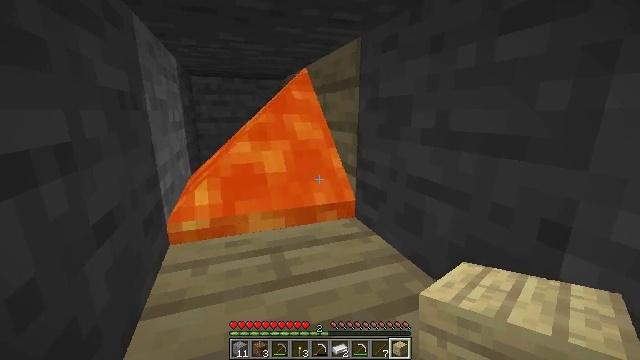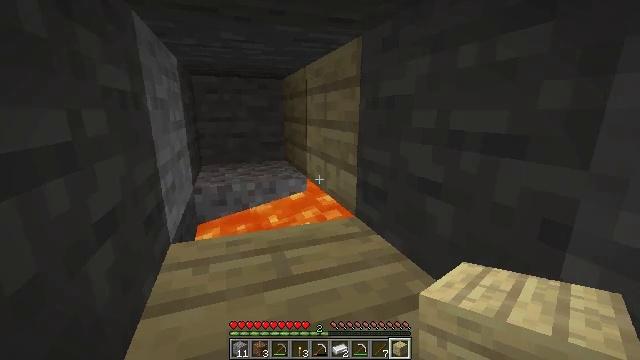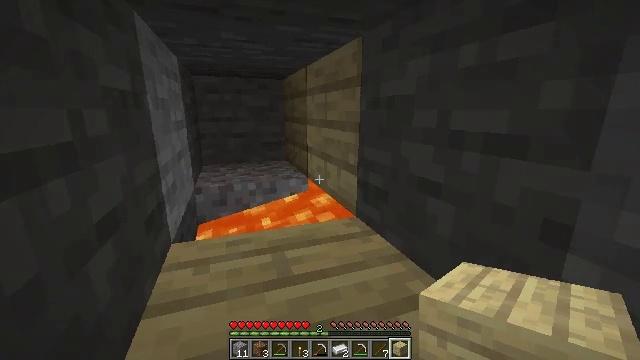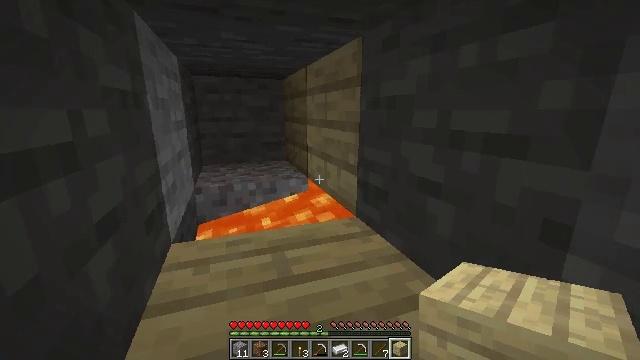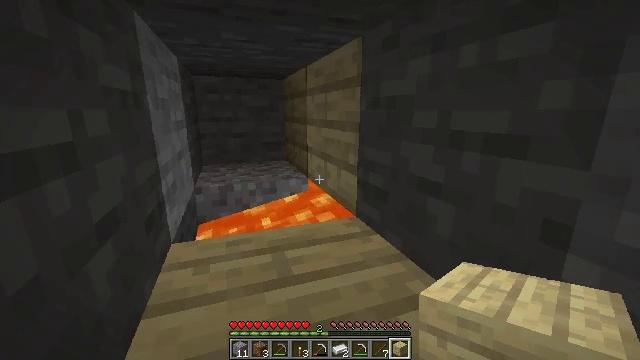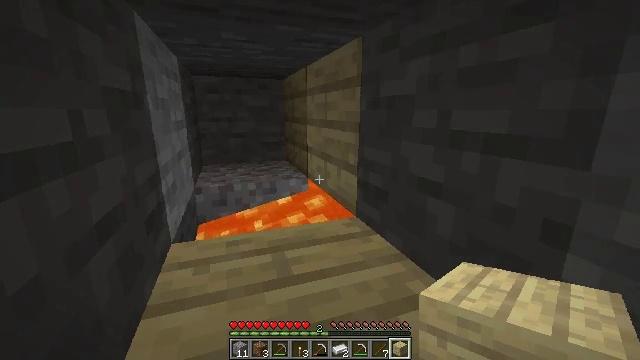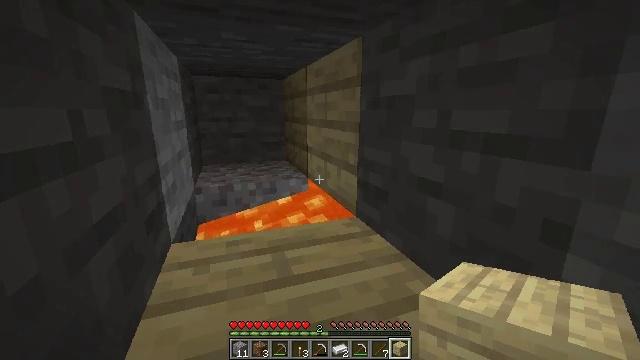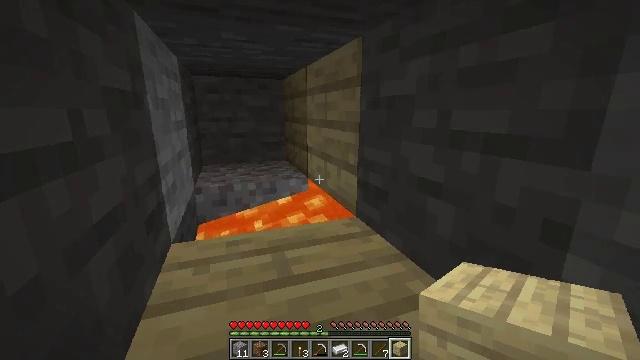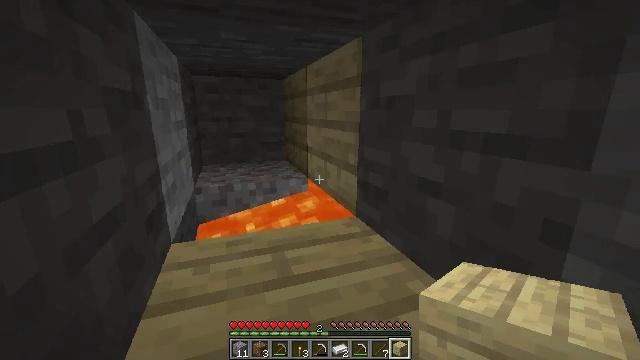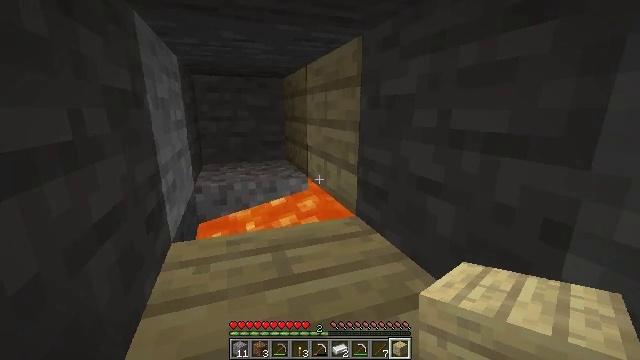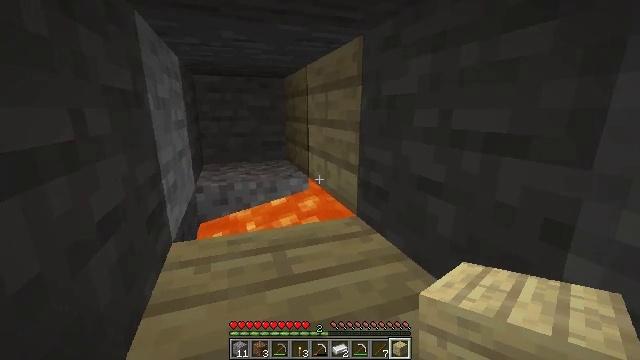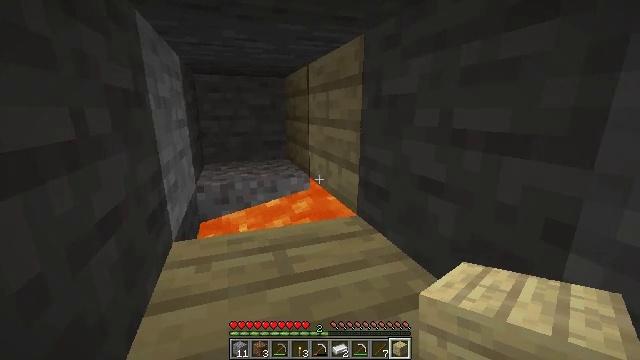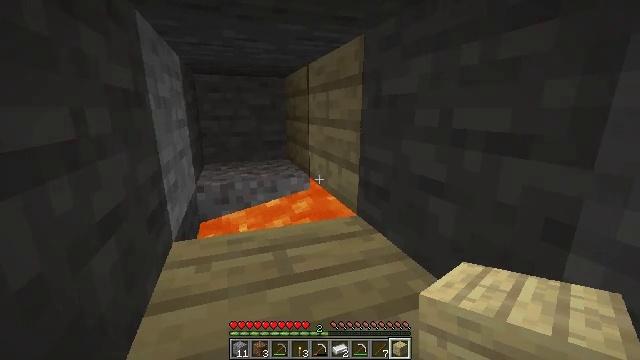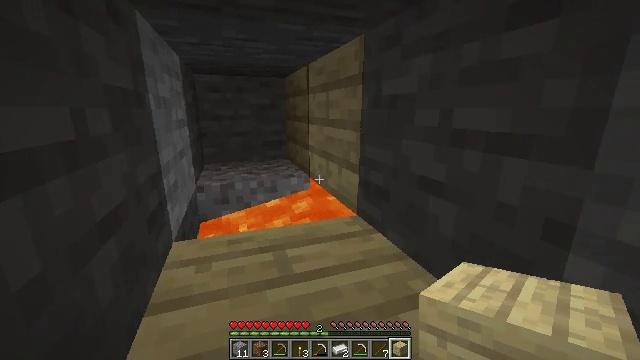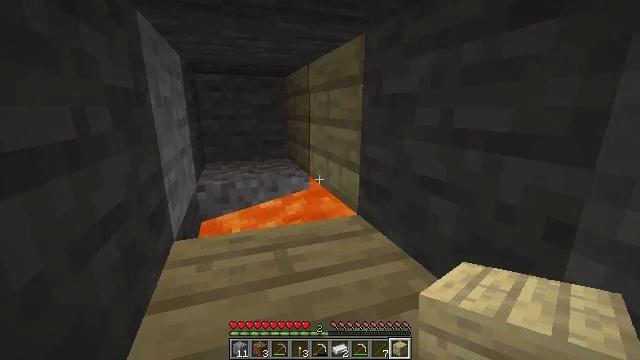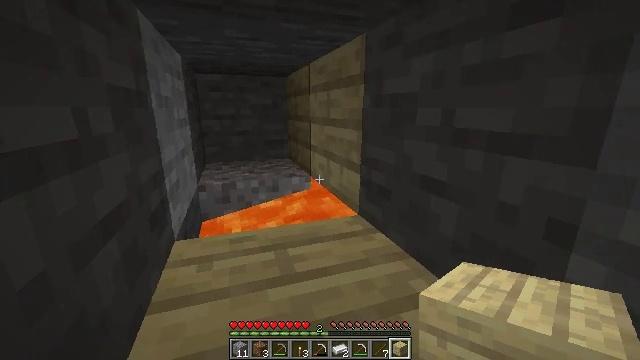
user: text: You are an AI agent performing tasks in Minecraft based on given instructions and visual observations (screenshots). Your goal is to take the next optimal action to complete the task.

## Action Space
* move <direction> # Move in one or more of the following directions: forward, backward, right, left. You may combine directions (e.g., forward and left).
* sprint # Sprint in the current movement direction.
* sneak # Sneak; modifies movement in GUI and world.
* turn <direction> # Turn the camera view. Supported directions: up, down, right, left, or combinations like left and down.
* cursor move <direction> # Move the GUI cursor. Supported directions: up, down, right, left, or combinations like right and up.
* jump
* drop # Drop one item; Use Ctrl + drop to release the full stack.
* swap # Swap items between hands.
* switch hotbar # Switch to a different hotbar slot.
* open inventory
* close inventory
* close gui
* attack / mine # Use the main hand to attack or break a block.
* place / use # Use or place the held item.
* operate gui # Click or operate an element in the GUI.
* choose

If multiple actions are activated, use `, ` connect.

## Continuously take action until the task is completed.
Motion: motion action
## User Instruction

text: Gather some birch planks.
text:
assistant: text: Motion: no_op
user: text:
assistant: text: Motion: no_op
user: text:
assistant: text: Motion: no_op
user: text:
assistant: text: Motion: no_op
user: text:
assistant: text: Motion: no_op
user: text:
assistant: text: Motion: no_op
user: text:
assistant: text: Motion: no_op
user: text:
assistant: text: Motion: no_op
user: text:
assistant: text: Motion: no_op
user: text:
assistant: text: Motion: no_op
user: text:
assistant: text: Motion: no_op
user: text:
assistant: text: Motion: no_op
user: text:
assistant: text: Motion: no_op
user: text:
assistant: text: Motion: no_op
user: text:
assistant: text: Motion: no_op
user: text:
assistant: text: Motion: no_op
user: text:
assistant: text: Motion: turn left and down
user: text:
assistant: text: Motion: turn left and down
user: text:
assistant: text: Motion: turn left
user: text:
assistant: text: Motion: turn left
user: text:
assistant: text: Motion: no_op
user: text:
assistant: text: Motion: no_op
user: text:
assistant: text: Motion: no_op
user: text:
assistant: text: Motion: no_op
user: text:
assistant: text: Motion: no_op
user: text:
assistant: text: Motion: no_op
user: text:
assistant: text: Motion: no_op
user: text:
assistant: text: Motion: no_op
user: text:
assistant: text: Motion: no_op
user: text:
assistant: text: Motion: no_op